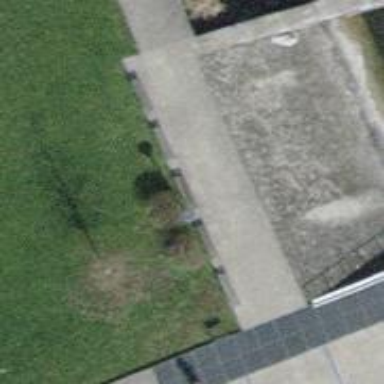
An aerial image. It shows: Bench.